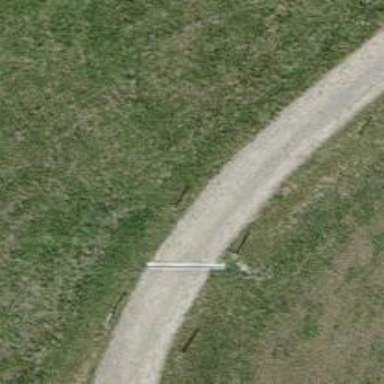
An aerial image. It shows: Gravel track with grade 2 tracktype.